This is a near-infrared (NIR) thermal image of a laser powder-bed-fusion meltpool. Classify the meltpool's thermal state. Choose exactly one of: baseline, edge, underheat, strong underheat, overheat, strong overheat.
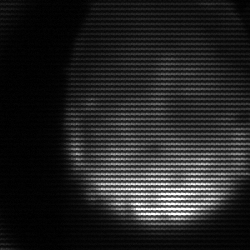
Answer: edge